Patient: sex F, age 40
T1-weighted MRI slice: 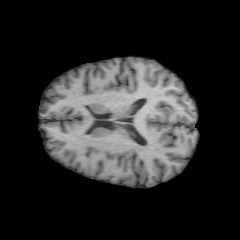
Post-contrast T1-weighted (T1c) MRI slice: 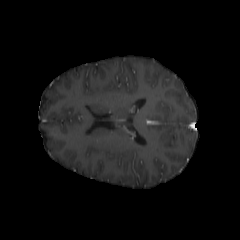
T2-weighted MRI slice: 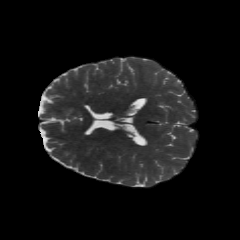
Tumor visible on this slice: no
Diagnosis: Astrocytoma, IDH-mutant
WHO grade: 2